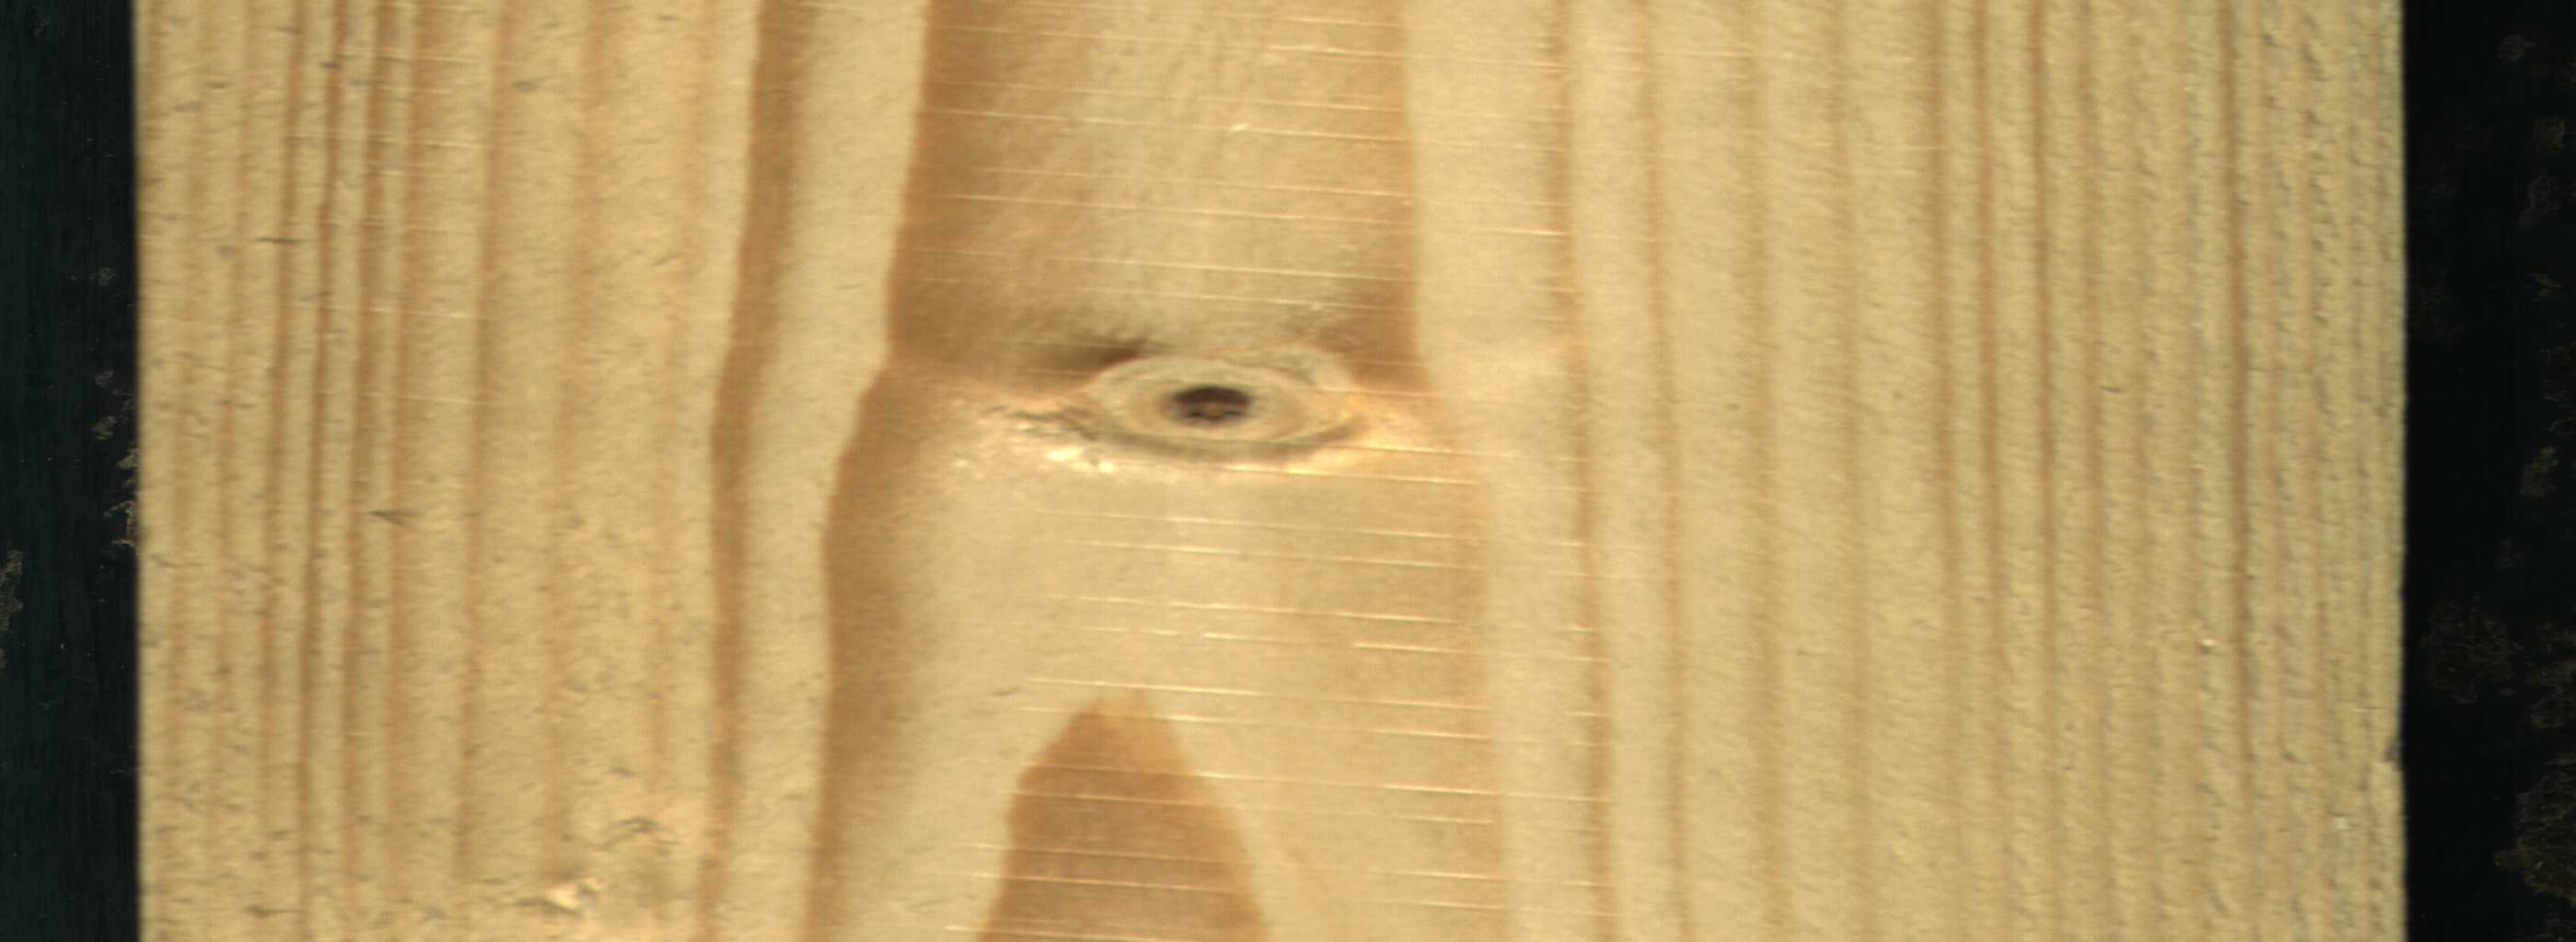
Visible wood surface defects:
Live_Knot